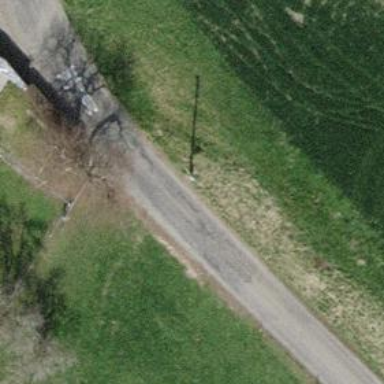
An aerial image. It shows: Unclassified paved road.